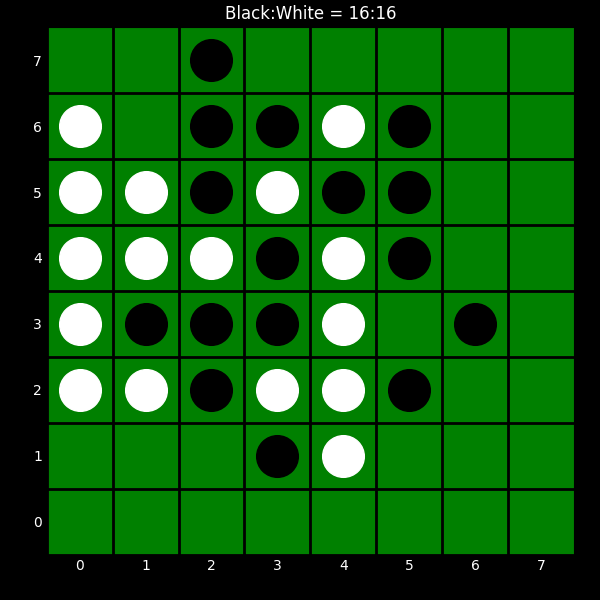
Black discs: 16
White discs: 16